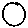
Label: circle